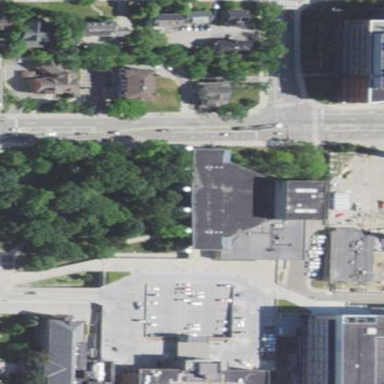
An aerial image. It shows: There is theatre building.